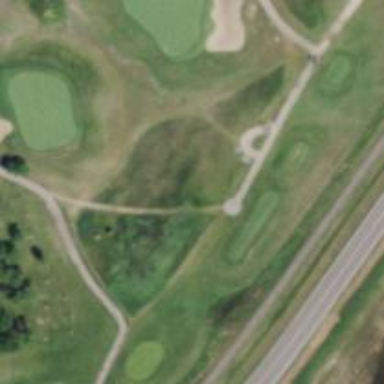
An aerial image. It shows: Footway that serves as golf path.